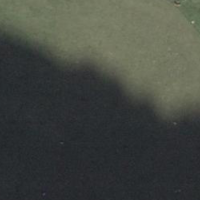
EUNIS habitat code: 23
Species observed at this site:
Berberis vulgaris